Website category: sports
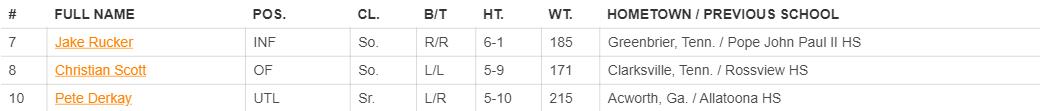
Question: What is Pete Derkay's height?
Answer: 5-10

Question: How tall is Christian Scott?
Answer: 5-9

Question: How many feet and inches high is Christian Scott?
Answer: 5-9

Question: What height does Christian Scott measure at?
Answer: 5-9

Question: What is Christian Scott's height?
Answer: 5-9

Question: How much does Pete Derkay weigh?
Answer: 215

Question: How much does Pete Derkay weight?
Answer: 215

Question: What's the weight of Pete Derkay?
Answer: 215

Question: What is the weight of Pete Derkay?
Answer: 215

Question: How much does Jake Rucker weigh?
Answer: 185

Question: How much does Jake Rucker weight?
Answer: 185

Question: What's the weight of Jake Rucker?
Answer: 185

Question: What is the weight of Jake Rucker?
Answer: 185

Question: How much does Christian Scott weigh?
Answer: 171

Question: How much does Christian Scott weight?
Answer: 171

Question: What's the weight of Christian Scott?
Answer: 171

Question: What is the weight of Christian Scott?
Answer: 171

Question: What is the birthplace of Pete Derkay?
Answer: Acworth, Ga.

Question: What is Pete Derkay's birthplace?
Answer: Acworth, Ga.

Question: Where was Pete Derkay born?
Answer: Acworth, Ga.

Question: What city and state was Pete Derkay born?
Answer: Acworth, Ga.

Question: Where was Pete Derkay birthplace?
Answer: Acworth, Ga.

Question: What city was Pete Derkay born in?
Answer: Acworth, Ga.

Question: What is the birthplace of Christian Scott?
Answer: Clarksville, Tenn.

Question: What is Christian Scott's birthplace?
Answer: Clarksville, Tenn.

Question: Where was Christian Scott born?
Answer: Clarksville, Tenn.

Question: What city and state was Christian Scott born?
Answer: Clarksville, Tenn.

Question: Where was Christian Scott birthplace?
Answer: Clarksville, Tenn.

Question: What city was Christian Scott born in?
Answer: Clarksville, Tenn.

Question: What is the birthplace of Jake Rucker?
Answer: Greenbrier, Tenn.

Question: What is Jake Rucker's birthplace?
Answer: Greenbrier, Tenn.

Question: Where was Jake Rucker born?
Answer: Greenbrier, Tenn.

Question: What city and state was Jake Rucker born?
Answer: Greenbrier, Tenn.

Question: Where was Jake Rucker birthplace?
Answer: Greenbrier, Tenn.

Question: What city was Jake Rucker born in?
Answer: Greenbrier, Tenn.

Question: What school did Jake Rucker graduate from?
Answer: Pope John Paul II HS

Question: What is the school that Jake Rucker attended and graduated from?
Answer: Pope John Paul II HS

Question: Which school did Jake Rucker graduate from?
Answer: Pope John Paul II HS

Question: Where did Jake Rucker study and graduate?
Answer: Pope John Paul II HS

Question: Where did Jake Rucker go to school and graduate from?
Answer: Pope John Paul II HS

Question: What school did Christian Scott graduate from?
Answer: Rossview HS

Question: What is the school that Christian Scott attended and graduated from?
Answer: Rossview HS

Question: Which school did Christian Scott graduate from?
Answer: Rossview HS

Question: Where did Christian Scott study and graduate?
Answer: Rossview HS

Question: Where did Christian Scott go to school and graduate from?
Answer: Rossview HS

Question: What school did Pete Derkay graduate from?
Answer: Allatoona HS

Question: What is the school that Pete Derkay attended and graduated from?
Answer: Allatoona HS

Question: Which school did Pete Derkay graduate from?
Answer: Allatoona HS

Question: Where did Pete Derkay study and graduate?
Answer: Allatoona HS

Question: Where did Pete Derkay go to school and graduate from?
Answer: Allatoona HS